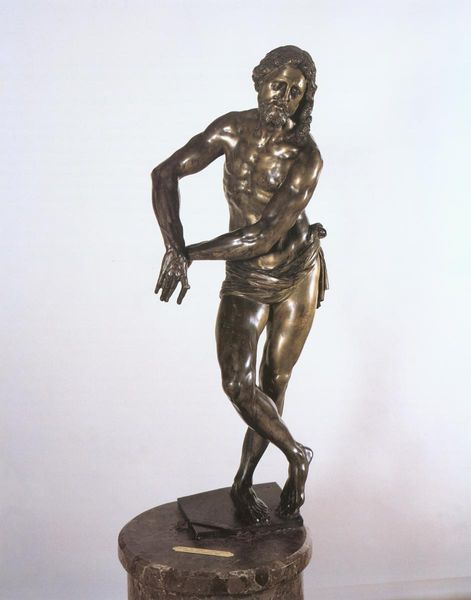
Titel: Christus an der Säule
Künstler: Adriaen de Vries
Institution: Warschau, Muzeum Narodowe
Schlagwörter: hand, körper, lendenschurz, mann, nackt, bewegung, finger, holz, nase, tanz, bart, augen, sockel, figur, haare, skulptur, beine, füße, studie, muskeln, bronze, lendentuch, kupfer, gestik, antik, guss, grieche, tänzer, gefesselt, taumeln, verbundene hände, guüss